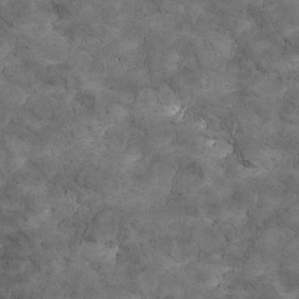
Label: non_frost